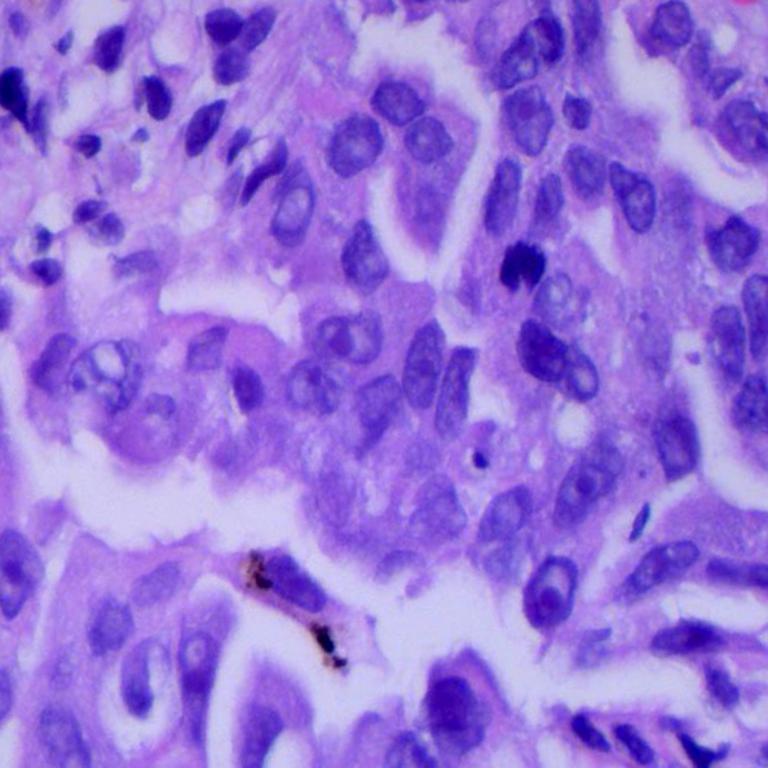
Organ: lung
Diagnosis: adenocarcinomas